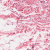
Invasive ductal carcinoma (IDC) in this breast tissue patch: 0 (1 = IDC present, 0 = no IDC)